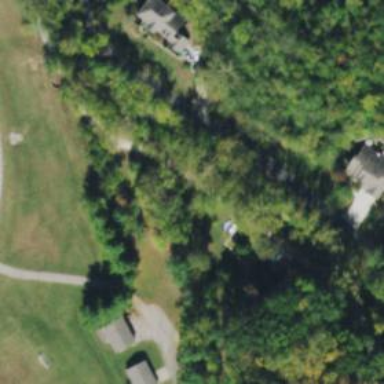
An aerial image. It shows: Shared driveway marked as service road.